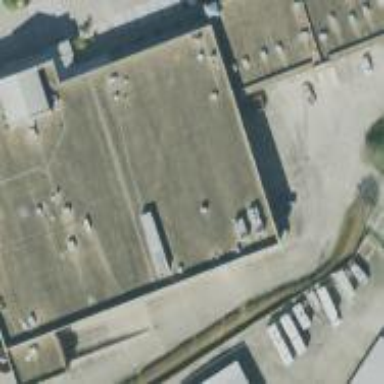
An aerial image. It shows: Retail building.